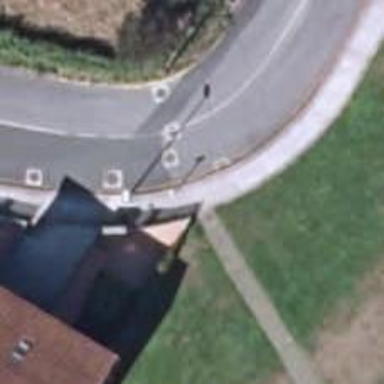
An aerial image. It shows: Footway with grass paver surface.